Interaction volume radius: 5 \u00c5
Interaction volume height: 40 \u00c5
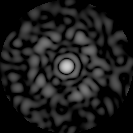
Disorder parameter: 0.8335